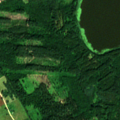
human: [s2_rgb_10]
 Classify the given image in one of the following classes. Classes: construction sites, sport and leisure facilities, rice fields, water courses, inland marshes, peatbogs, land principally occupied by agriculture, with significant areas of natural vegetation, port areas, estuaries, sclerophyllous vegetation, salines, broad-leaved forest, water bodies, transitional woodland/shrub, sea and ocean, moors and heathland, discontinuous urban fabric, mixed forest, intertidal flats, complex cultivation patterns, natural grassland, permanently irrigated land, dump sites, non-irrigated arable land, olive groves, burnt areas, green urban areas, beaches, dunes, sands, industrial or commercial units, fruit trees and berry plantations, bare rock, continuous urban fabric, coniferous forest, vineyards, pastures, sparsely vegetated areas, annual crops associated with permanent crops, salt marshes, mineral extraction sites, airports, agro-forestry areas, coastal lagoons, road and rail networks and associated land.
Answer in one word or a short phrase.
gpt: land principally occupied by agriculture, with significant areas of natural vegetation, broad-leaved forest, coniferous forest, mixed forest, water bodies